七年级 · 计数
（2021 秋・石狮市期末） “开开心心”商场 2021 年 1 4 月的销售总额如图 1, 其中 $A$ 商品的销售额占当月销售总额的百分比如图 2.

图1

图2

根据图中信息, 有以下四个结论, 推断不合理的是
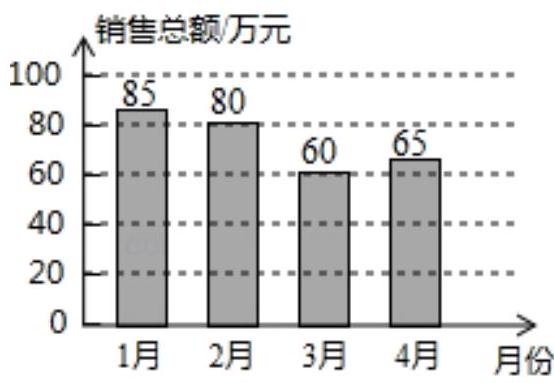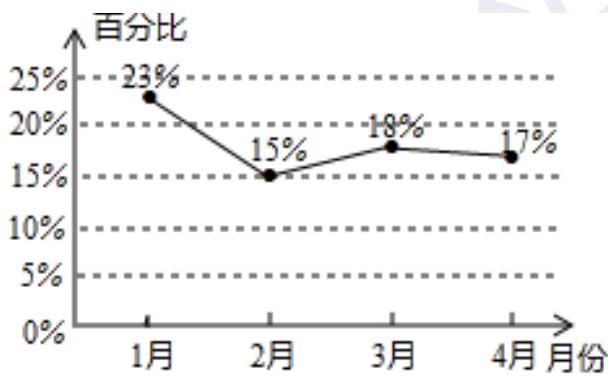
A. $1 \sim 4$ 月该商场的销售总额为 290 万元
B. 2 月份 $A$ 商品的销售额为 12 万元
C. $1 \sim 4$ 月 $A$ 商品的销售额占当月销售总额的百分比最低的是 4 月份
D. $2 \sim 4$ 月 $A$ 商品的销售额占当月销售总额的百分比与 1 月份相比都下降了
答案: C
解析: 结合图 1 是 $1 \sim 4$ 月的销售总额, 图 2 是 $A$ 商品的销售额占当月销售总额的百分比, 逐一判断即可.

【答案】解: A.1 4 月该商场的销售总额为 290 万元，故 $A$ 不符合题意;

B. 2 月份 $A$ 商品的销售额为 12 万元，故 $B$ 不符合题意;

C. $1 \sim 4$ 月 $A$ 商品的销售额占当月销售总额的百分比最低的是 2 月份, 故 $C$ 符合题意;

$D .2 \sim 4$ 月 $A$ 商品的销售额占当月销售总额的百分比与 1 月份相比都下降了, 故 $D$ 不符题意; 故选: $C$.

【点睛】本题考查了频数与频率, 读懂图 1 和图 2 的信息是解题的关键.